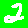
Digit: 2